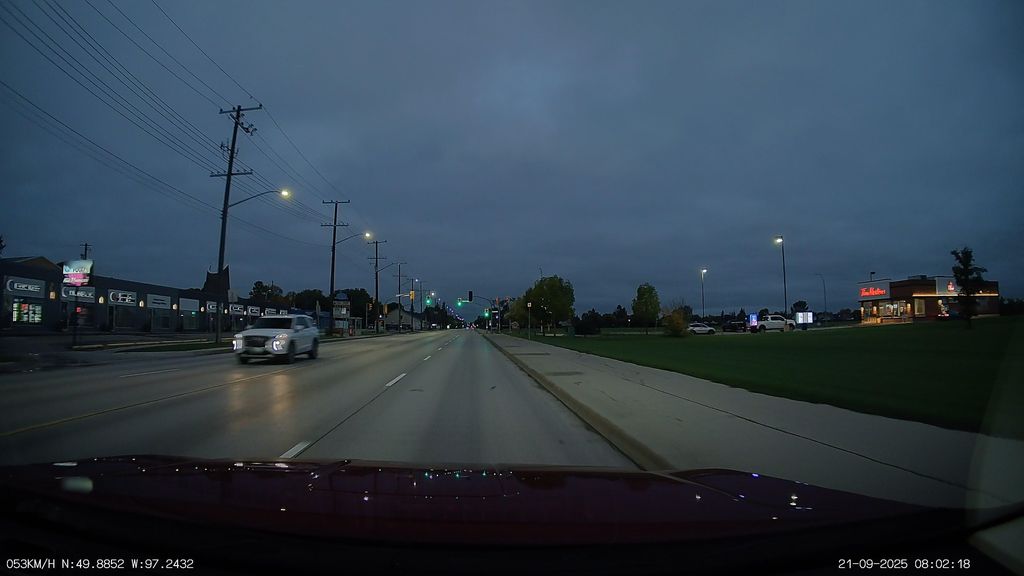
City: winnipeg